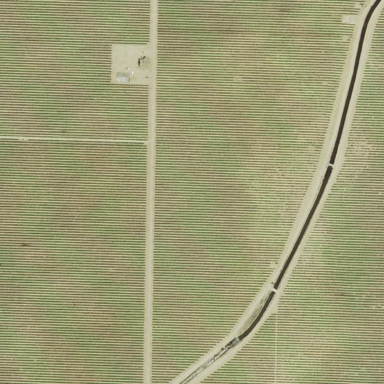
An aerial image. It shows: Beautiful vineyard in the countryside.